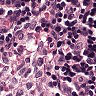
Metastatic tissue present: no